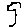
Label: tree